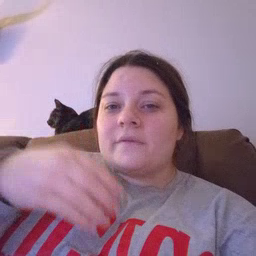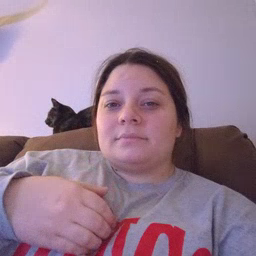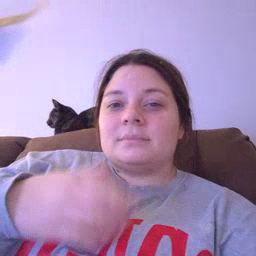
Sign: wolf